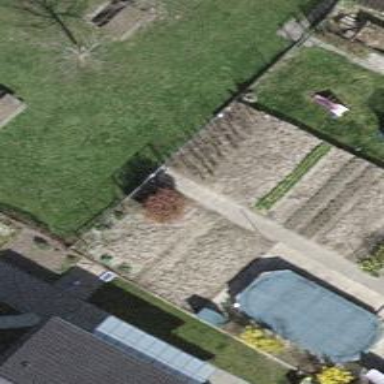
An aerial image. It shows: Garden area designed specifically for growing vegetables.